Field crop: maize
Growth stage: 2
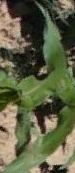
Species: maize